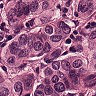
Metastatic tissue present: yes